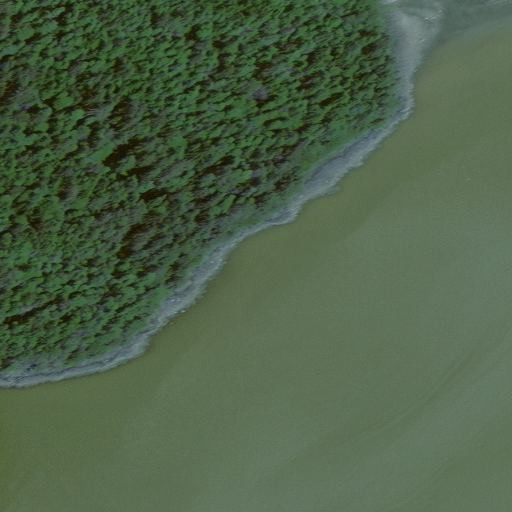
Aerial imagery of cape in Alaska named Spuhn Point containing only unknown